Interaction volume radius: 5 \u00c5
Interaction volume height: 10 \u00c5
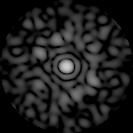
Disorder parameter: 0.8182